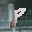
Label: 8